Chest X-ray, AP view. Patient: 18 years old, sex M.
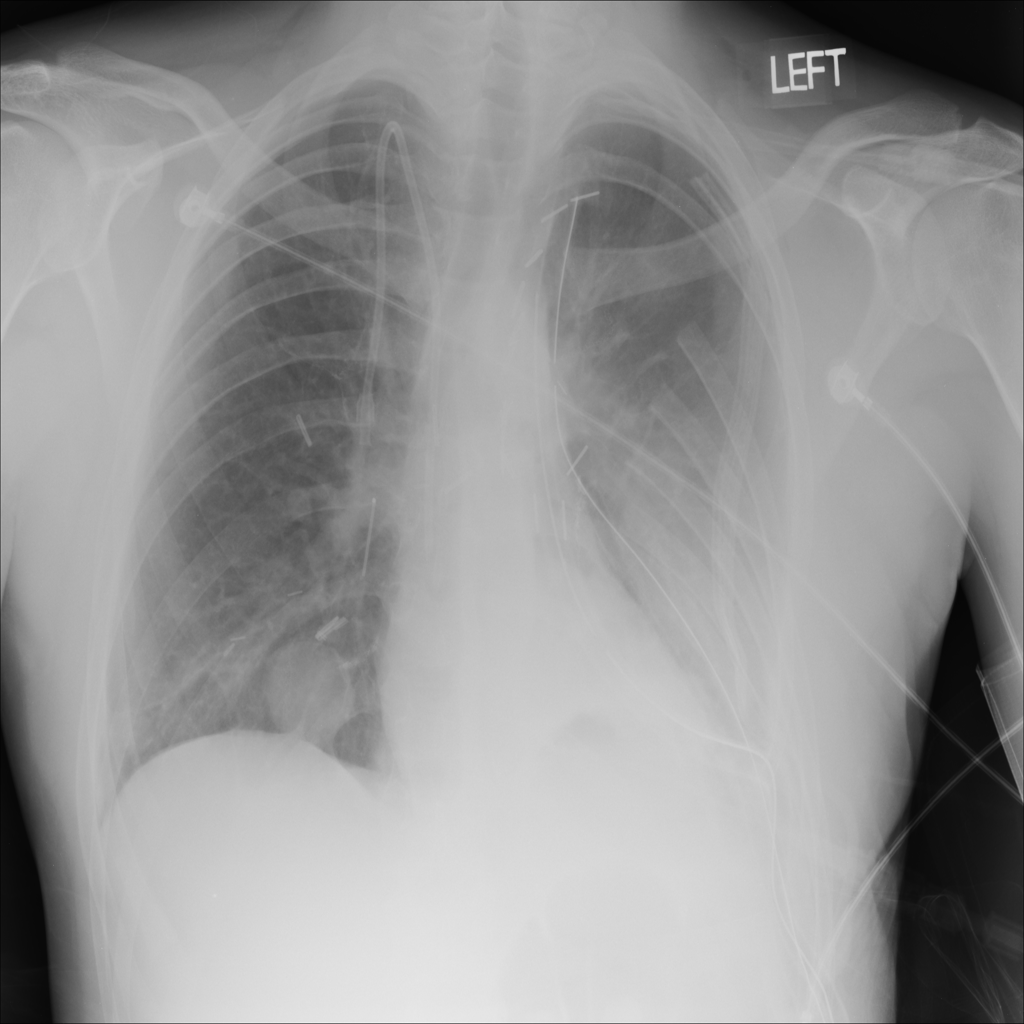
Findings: Atelectasis